Question: I need to create a dropdown widget with a minimal footprint - no box around it. It is activated by simply clicking on a small arrow. Here's the visual design for it:

Note how the selected item is displayed in large bold letters, while the dropdown list should be in normal text.
Any idea if such a control is available in open source? I looked at "Chosen" and "Select2", both very popular, but they have full-fledged chrome around them and don't know how easy to style. Any ideas welcome.
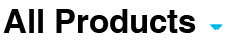
Answer: I could not find any off-the-shelf control that met my requirements. I finally wrote one. It is based on the jQuery Widget Factory. It does not yet have any keyboard interaction or accessibility implemented yet, but it's a start. Here's the github project: <URL>. Please feel free to fork and contribute.